Question: I have a JButton created using the following code.
'''
JButton button = new JButton ( "Document",appletRec.getIcon()) ;
button.addActionListener ( this ) ;
button.setOpaque ( true ) ; //changed false from true.
button.setFocusPainted ( true ) ; //changed false from true.
button.actAsLink ( true ) ;
button.setHighlightForeground ( Color.blue ) ;
button.setVerticalTextPosition ( SwingConstants.BOTTOM ) ;
button.setVerticalAlignment ( SwingConstants.TOP ) ;
button.setHorizontalTextPosition ( SwingConstants.CENTER ) ;
'''
But my button is appearing like this

I want to move the text to the bottom of the button. Any suggestion highly appreciated.
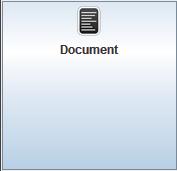
Answer: <URL> to the bottom of the button.
If you want spacing between the text and the icon, you can use
<URL>